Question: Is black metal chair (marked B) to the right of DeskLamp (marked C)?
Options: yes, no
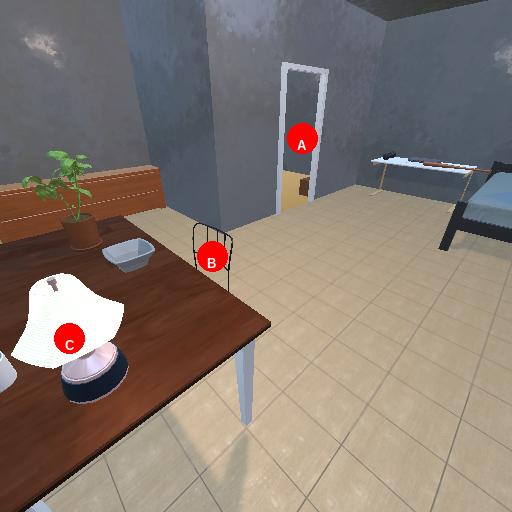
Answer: yes